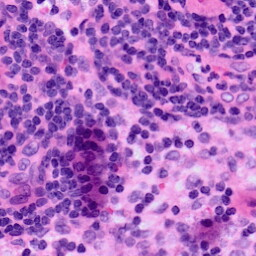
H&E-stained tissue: LymphNode